Question: Oftentimes when building a large solution with many projects in Visual Studio 2010, Windows 7 Resource Monitor will show that devenv.exe as Not Responding, however Average CPU reads a low number like 0.91 like shown:

and this is on Windows 7 x64 with a AMD Phenom II 920 4-core CPU, 8 GB RAM. Visual Studio is not responding, yet it hardly seems to be using any CPU resources.
When I tried running the build with msbuild.exe and the switch "<URL>", the Average CPU value still stays low, and the RHS graphs never show a value above 5-10%.
Why doesn't Visual Studio 2010 (or msbuild) seem to be taking advantage of the CPU(s) during a build?
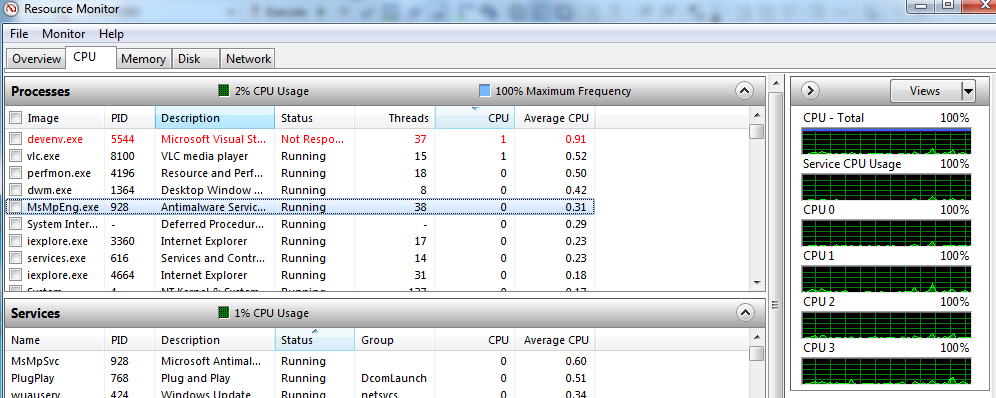
Answer: Building a project potentially involves a lot of disk I/O. This can take a fair bit of time, but will not produce much in the way of CPU load.
As for why it shows as not responding, my guess would be that the build process is for some reason (as in, someone did a poor job of implementing it) blocking the application from responding to requests from the OS. An application doesn't need to reach 100% CPU utilization to be considered "Not Responding", it just needs to get its main thread stuck somewhere that prevents it from responding to the OS in a timely fashion.